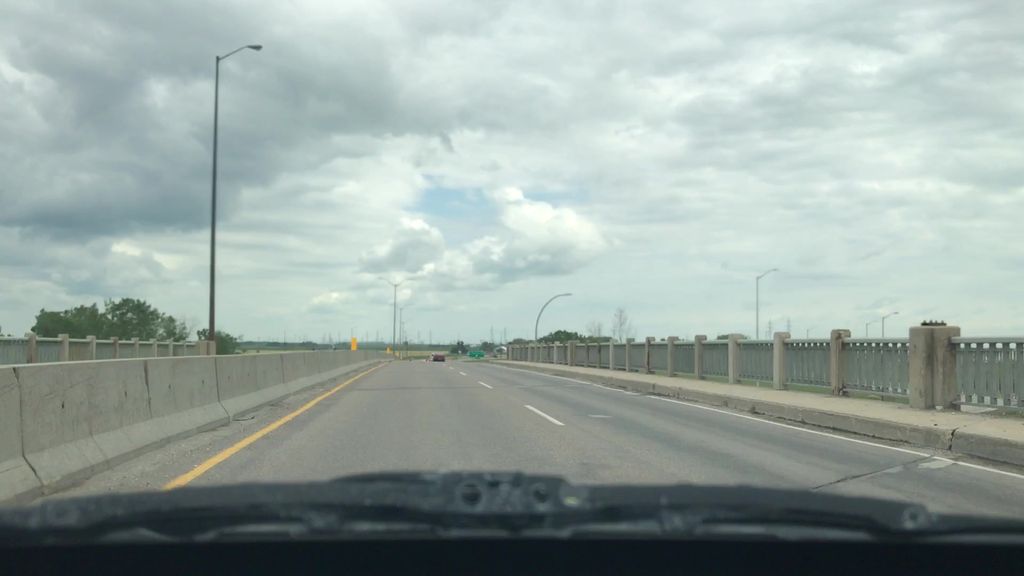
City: winnipeg